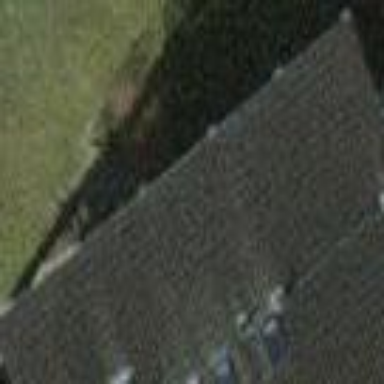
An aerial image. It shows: View of roof of building.